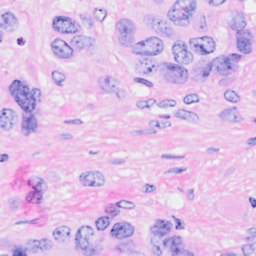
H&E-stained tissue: Breast